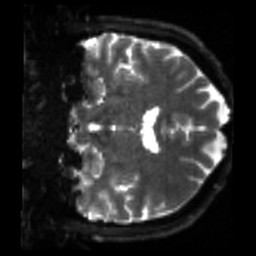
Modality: sbref
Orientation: coronal
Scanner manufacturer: siemens
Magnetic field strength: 3 T
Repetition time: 4 s
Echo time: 0.0594 s